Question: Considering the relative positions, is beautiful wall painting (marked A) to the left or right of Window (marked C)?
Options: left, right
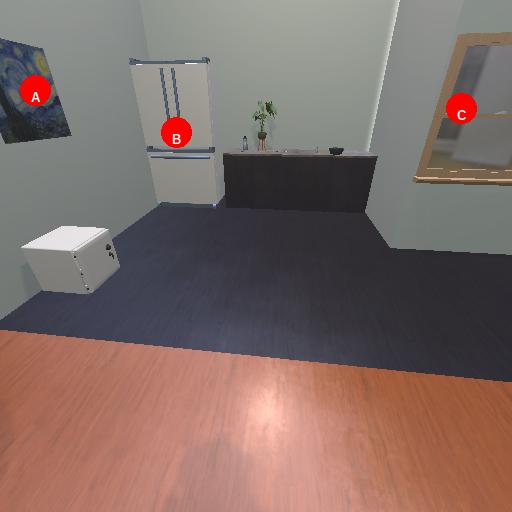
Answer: left